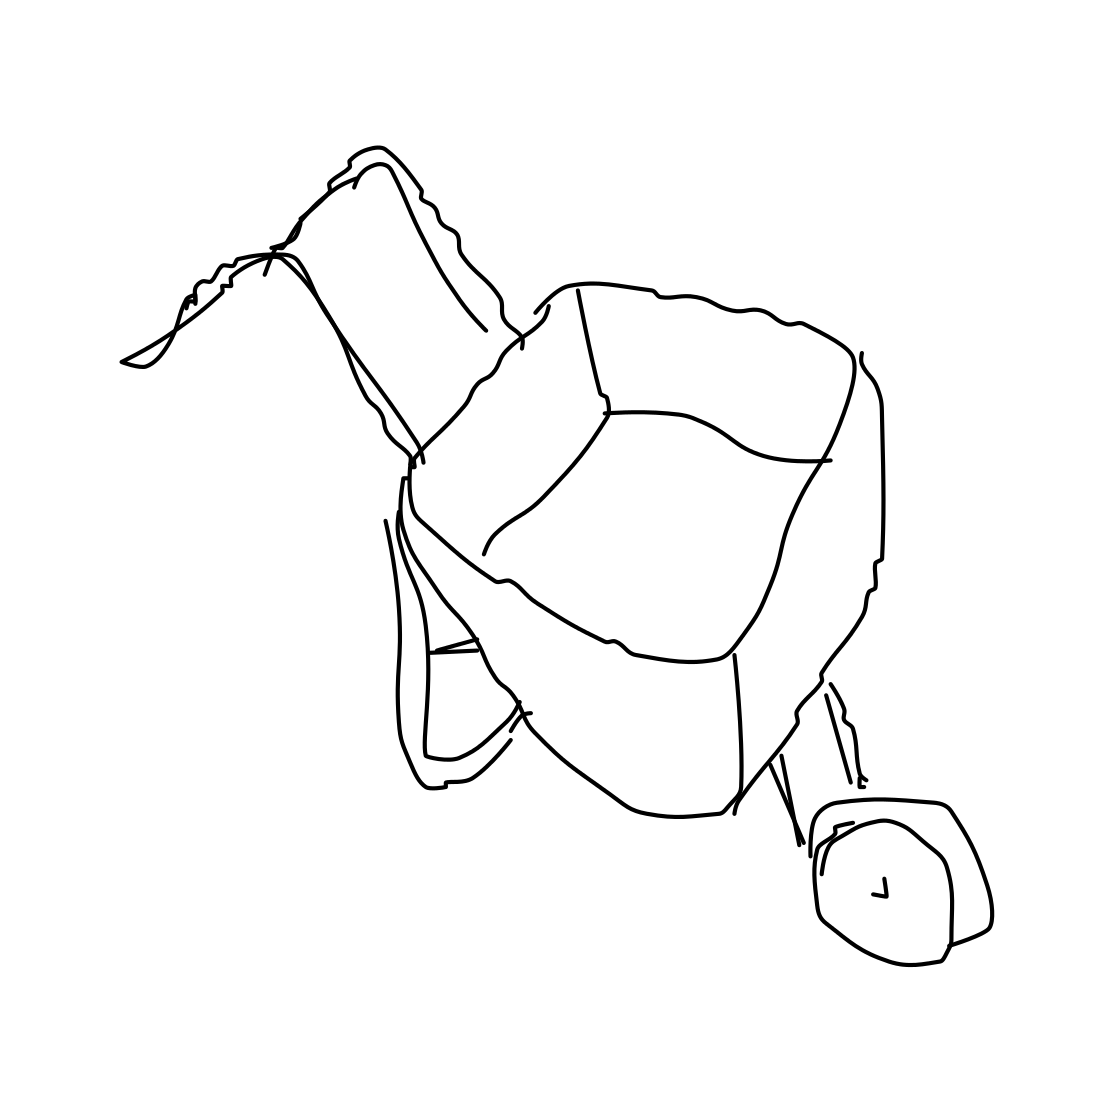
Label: wheelbarrow